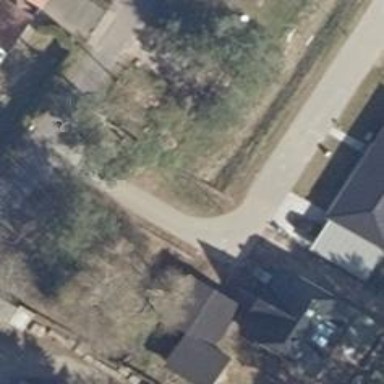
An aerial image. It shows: Residential road.